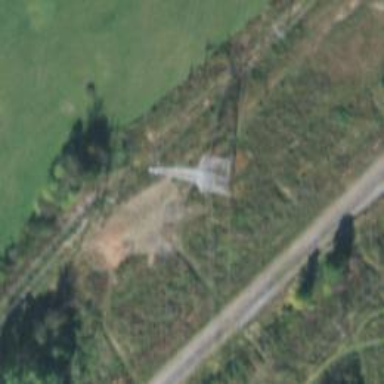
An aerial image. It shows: Lattice structure tower.